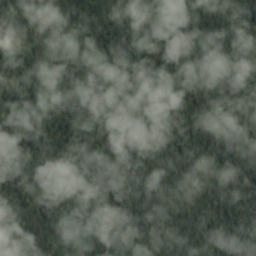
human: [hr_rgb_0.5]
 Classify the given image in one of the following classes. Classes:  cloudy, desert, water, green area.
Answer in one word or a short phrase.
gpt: cloudy